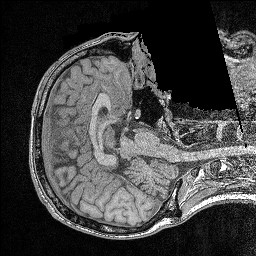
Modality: FLASH
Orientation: axial
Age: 26
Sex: male